Aerial crown-view tile of a tropical tree (Barro Colorado Island, Panama), acquired 20241216:
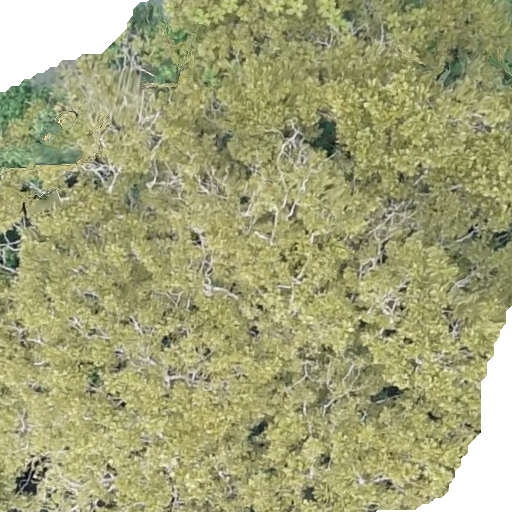
Species: Dipteryx oleifera
GBIF accepted scientific name: Dipteryx oleifera
Crown area: 464.285 m²